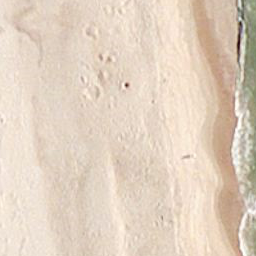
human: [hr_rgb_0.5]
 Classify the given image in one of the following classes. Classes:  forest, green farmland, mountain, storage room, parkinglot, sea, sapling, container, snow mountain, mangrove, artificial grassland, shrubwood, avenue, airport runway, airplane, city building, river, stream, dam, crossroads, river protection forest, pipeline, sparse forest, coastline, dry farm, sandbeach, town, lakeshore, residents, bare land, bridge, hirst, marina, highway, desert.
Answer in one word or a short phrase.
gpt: sandbeach